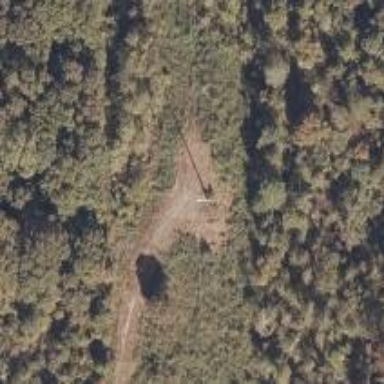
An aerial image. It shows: Power pole.